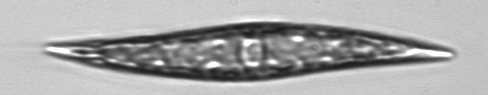
Label: Pleurosigma